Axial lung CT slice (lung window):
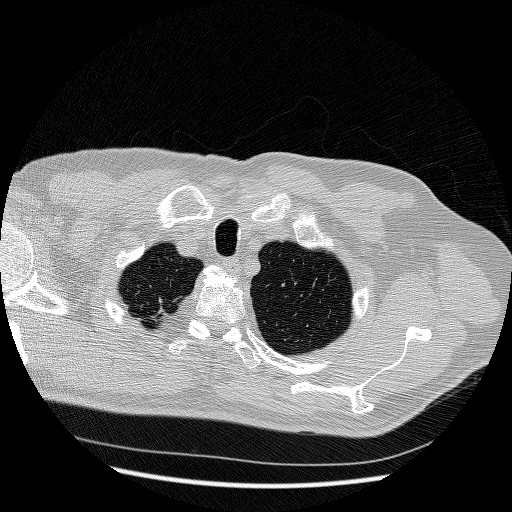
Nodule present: no